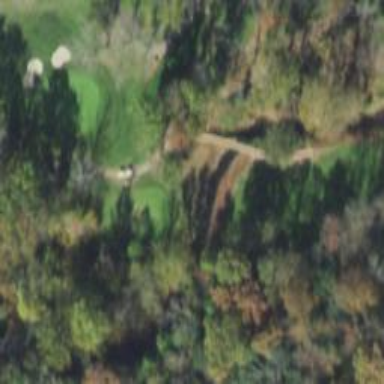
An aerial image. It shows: Path bridge over golf course.